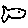
Label: fish